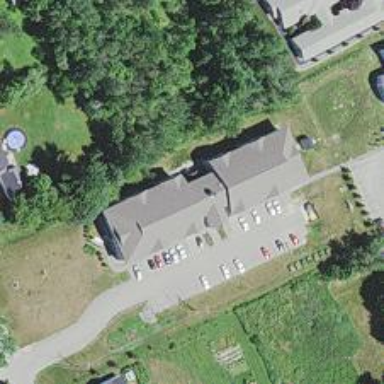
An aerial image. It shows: Nursing home.